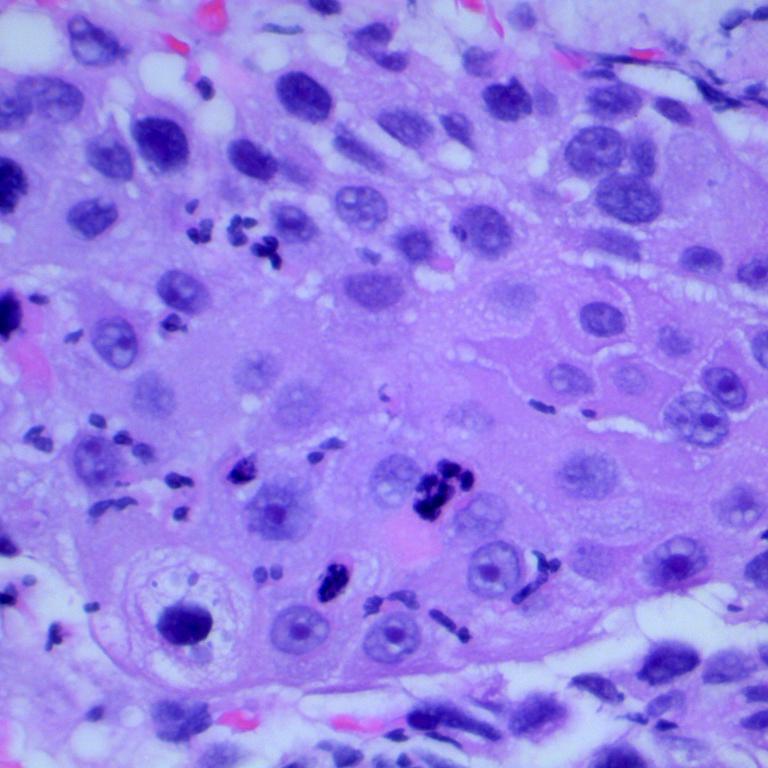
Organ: lung
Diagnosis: squamous carcinomas